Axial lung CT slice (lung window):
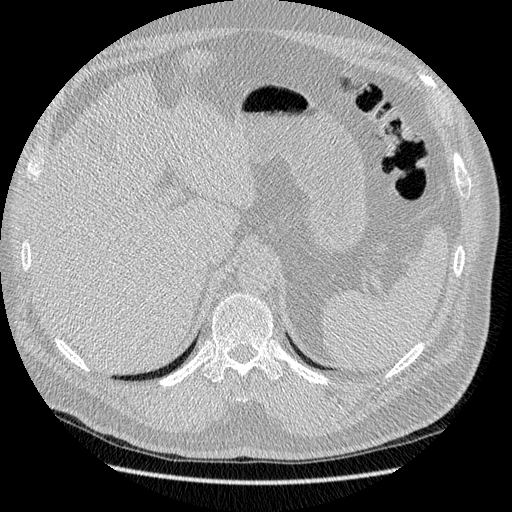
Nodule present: no